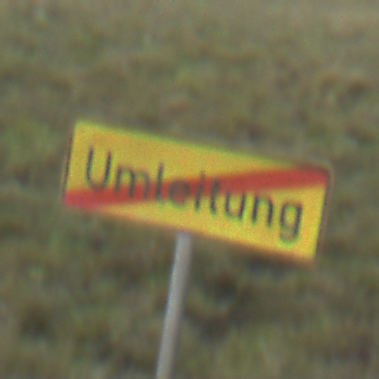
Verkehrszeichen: EndeDerUmleitungsankuendigung
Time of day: Night
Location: Outdoor (Nature)
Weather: Clear
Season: NotSpecified
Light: Natural